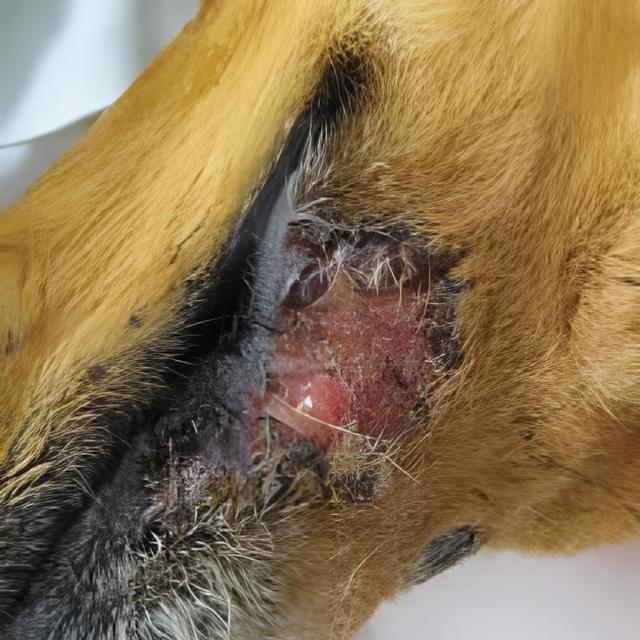
Canine dermatitis — inflammation of the skin presenting with erythema, pruritus, papules, and excoriation. May be allergic, contact, or atopic in origin.